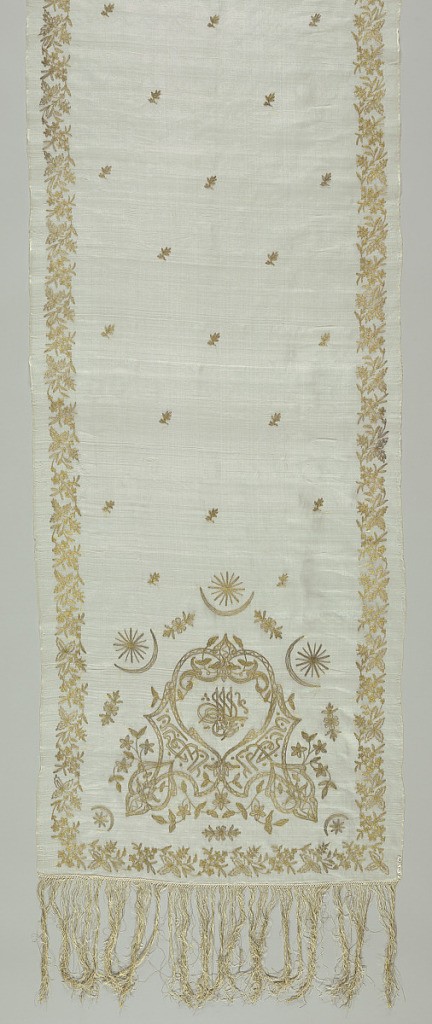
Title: Scarf
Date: late 19th century
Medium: silk, metallic thread Technique: tambour embroidery on voile
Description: Sheer white voile scarf embroidery in tambour work with gold. Design of floral motifs, star and crescent and conventionalized Arabic script. Worn with harem costume.